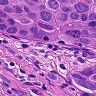
Metastatic tissue present: yes